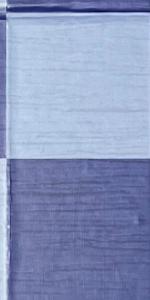
Label: Empty